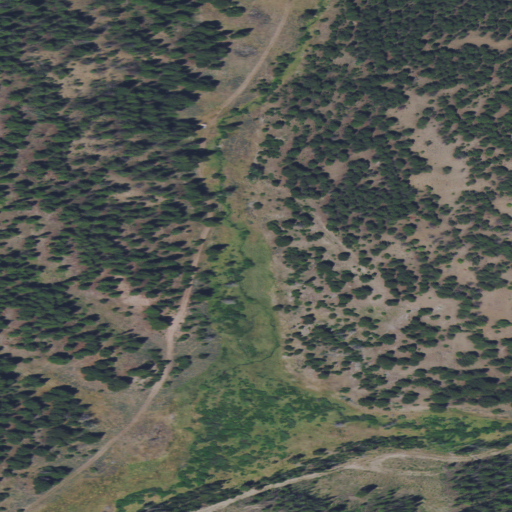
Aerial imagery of valley in Montana named Strozzy Gulch containing evergreen forest, shrub, herbaceous wetlands, grassland, and woody wetlands